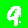
Digit: 9